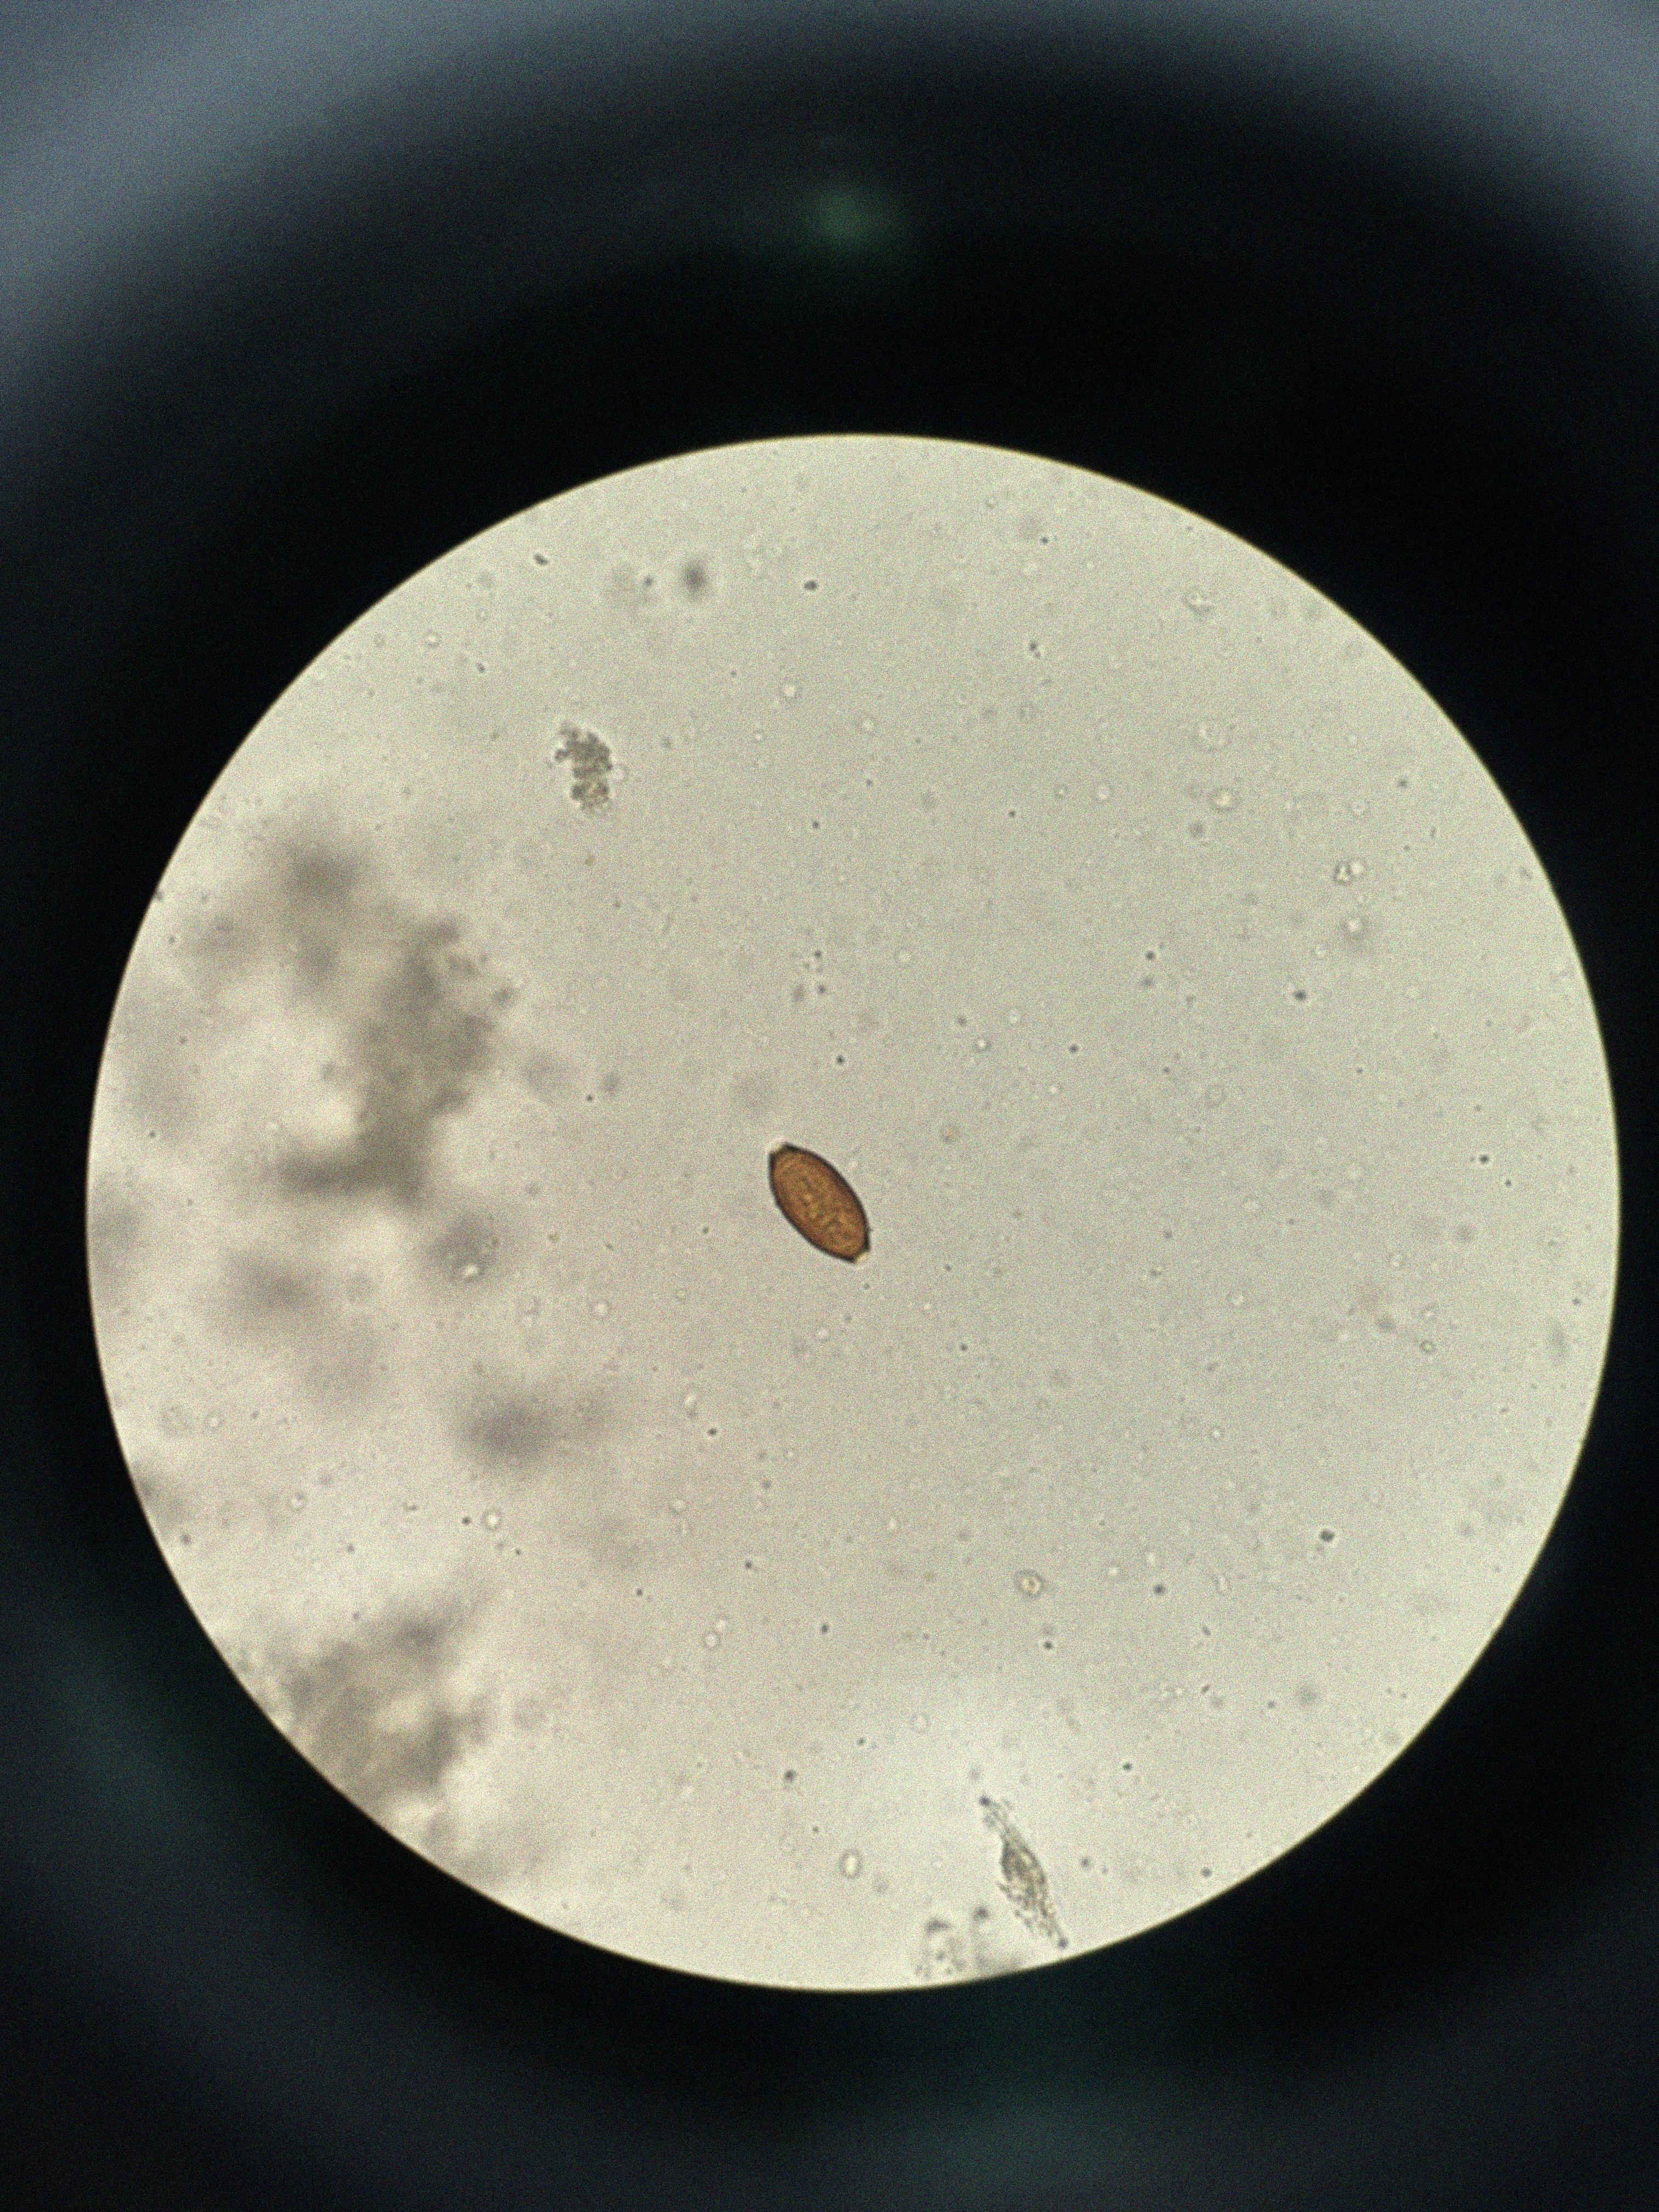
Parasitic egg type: Trichuris trichiura